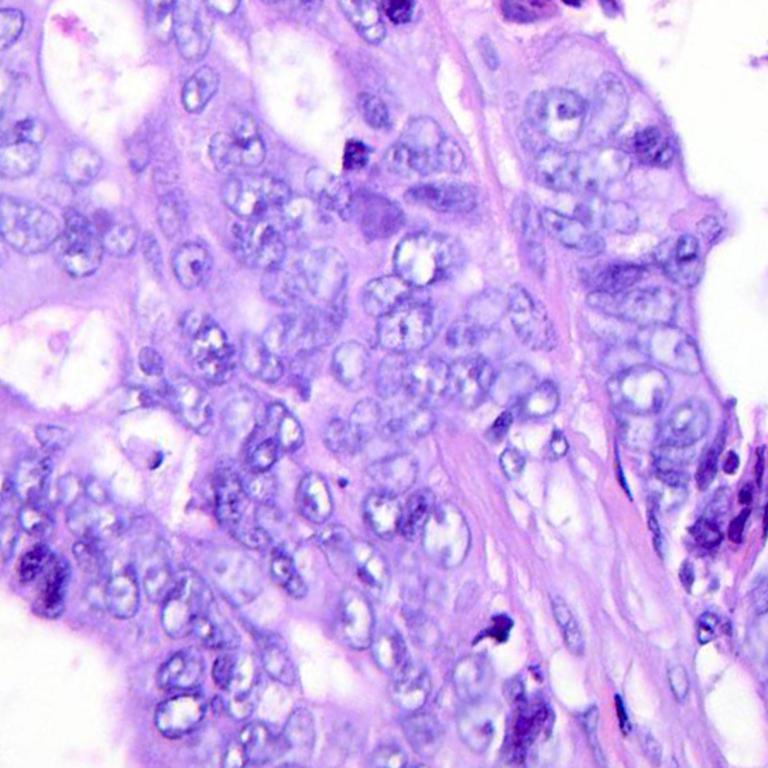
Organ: colon
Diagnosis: adenocarcinomas